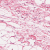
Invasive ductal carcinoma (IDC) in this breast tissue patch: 0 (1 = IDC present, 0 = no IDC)